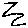
Label: zigzag